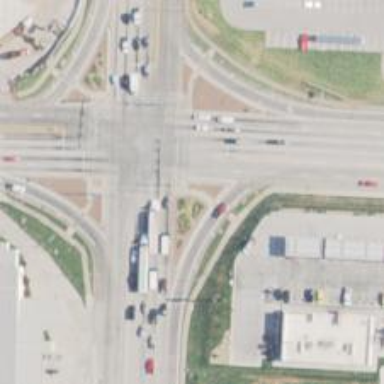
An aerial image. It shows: Asphalt footway leading to traffic island at crossing.